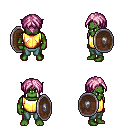
a pixel art fantasy rpg character, male body template, orc, green skin, gold chest armor, teal pants, pink parted hairstyle, shield, four views (front, back, left, right), 2x2 character sprite sheet, small pixel art, hard edges, no anti-aliasing